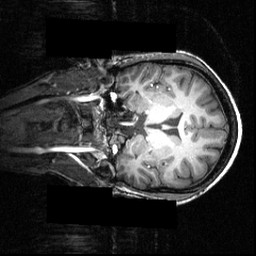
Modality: T1w
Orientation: coronal
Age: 21
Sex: female
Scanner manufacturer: siemens
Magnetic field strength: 3.951 T
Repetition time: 1.5 s
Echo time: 0.00335 s